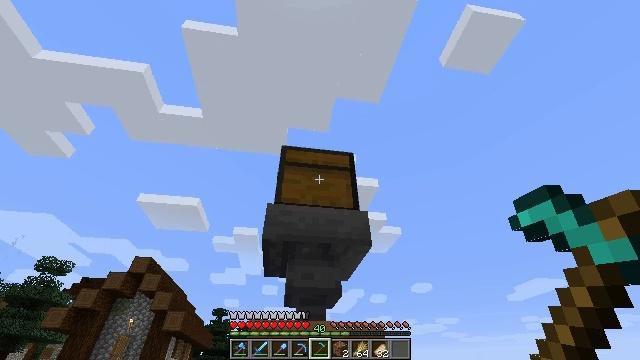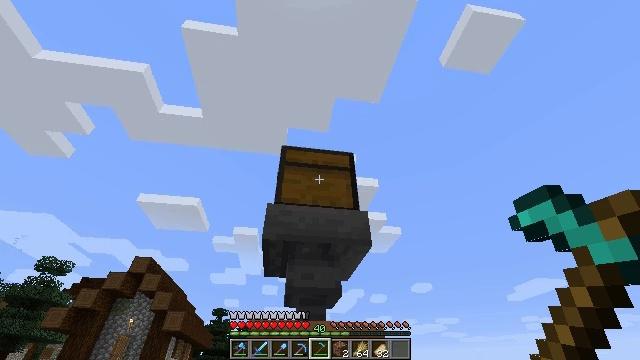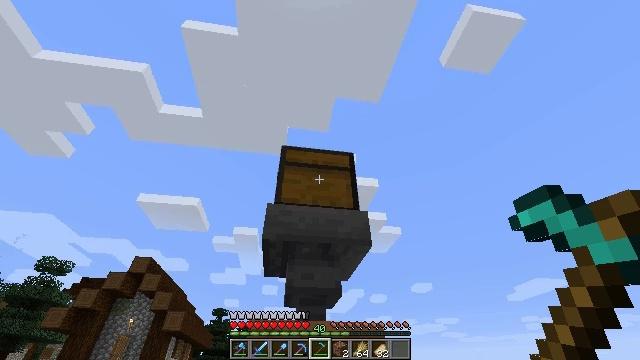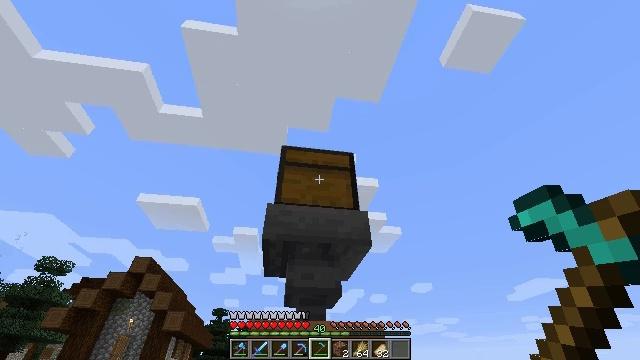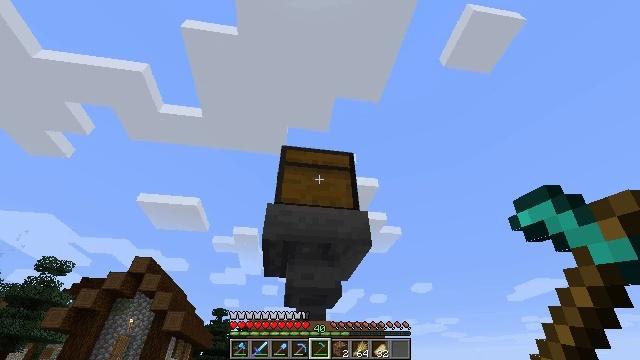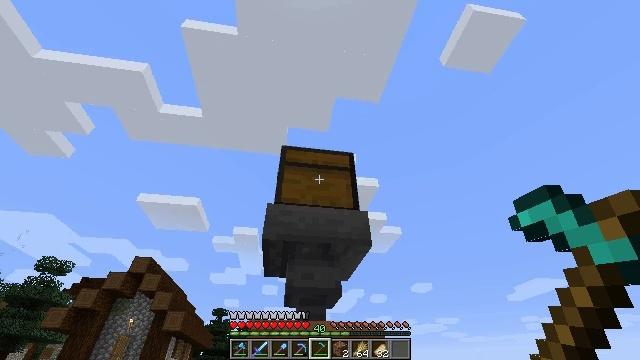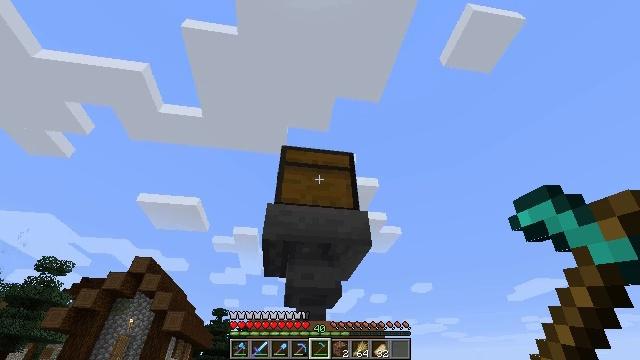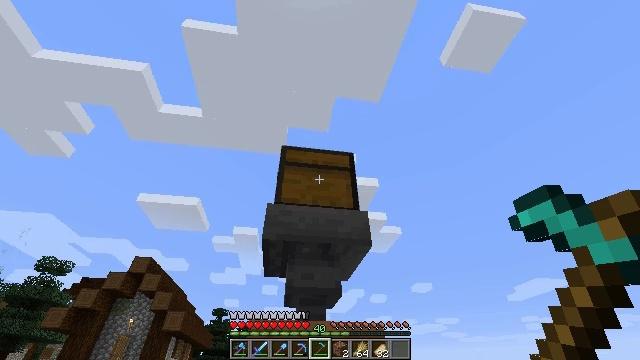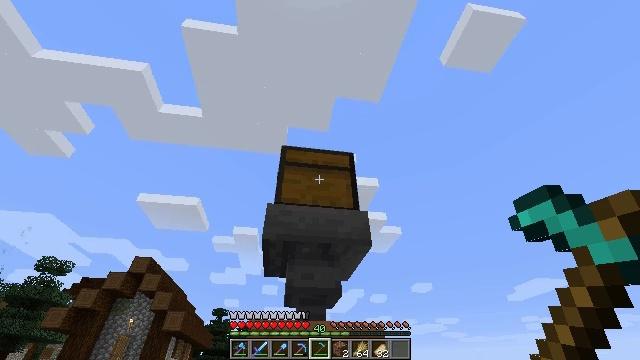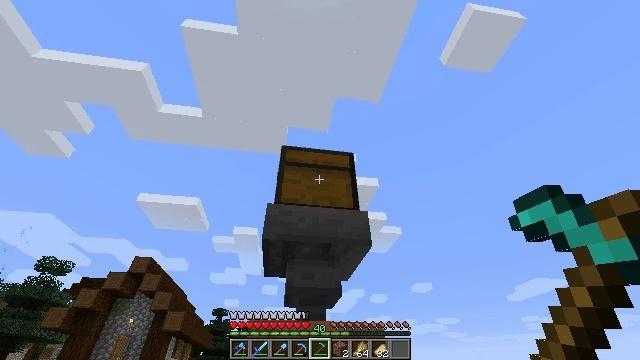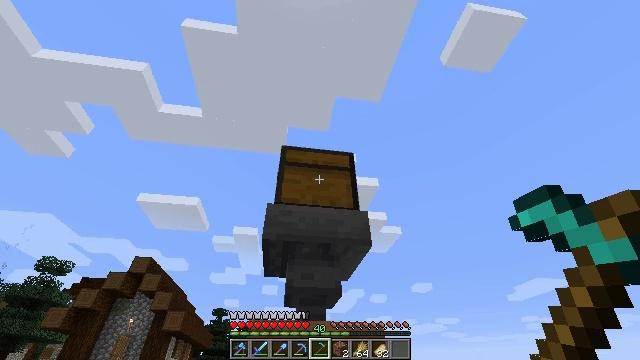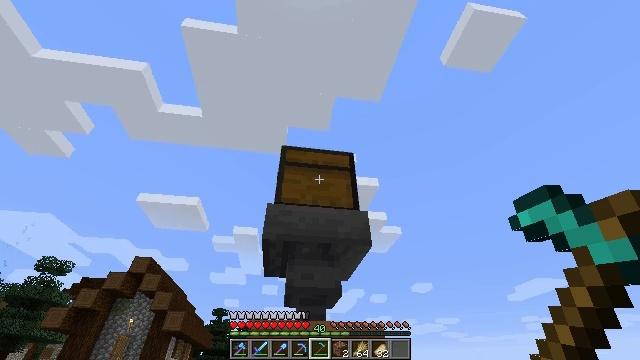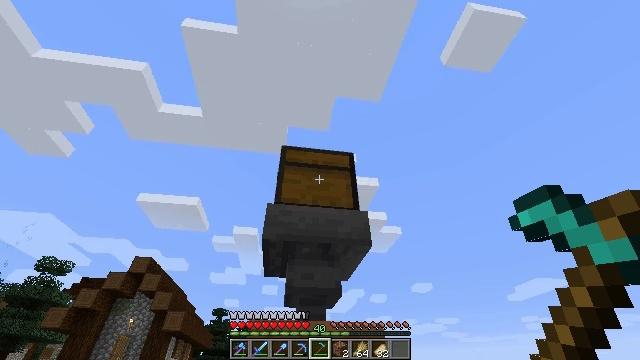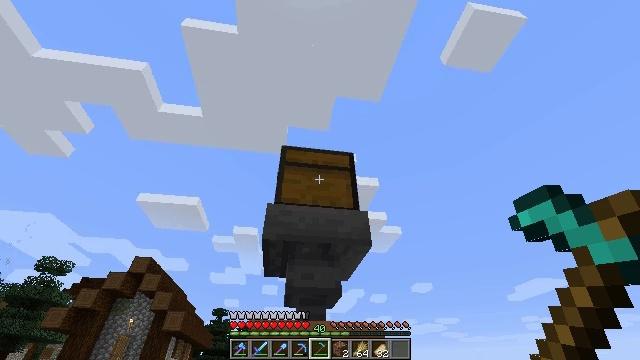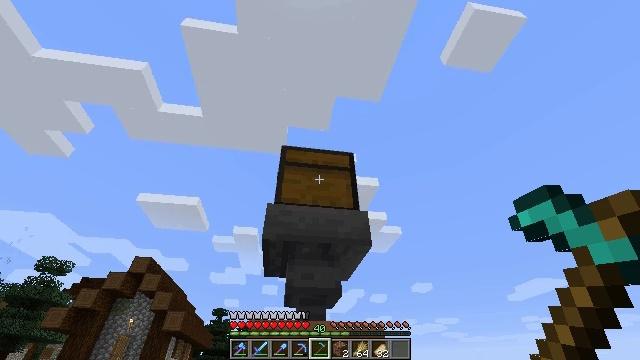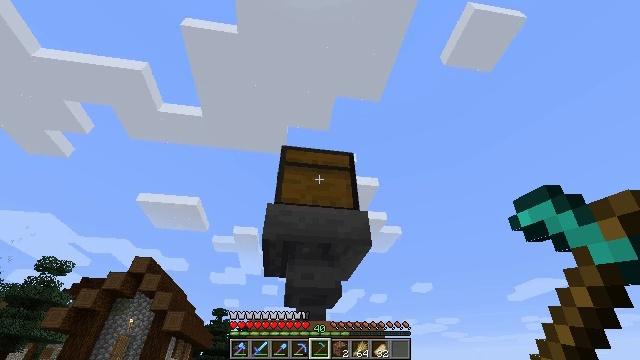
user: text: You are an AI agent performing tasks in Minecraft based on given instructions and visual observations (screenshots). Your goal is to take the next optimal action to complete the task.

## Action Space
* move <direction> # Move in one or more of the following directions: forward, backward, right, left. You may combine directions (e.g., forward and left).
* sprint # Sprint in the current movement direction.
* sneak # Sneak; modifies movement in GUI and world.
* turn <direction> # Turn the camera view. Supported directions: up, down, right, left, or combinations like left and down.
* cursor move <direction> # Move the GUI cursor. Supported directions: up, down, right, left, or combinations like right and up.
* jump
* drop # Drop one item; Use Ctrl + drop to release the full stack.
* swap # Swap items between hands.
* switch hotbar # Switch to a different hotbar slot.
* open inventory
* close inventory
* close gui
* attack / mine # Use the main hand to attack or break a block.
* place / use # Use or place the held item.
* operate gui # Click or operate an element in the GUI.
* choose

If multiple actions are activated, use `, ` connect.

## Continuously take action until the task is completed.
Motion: motion action
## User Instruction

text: Gather carrots from the field.
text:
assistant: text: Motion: no_op
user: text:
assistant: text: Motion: no_op
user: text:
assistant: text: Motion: no_op
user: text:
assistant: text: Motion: no_op
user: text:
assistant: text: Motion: no_op
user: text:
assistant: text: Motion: no_op
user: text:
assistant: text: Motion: no_op
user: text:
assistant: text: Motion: no_op
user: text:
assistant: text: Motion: no_op
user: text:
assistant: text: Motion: no_op
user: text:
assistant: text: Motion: no_op
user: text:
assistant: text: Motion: no_op
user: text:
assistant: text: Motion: no_op
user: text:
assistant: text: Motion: no_op
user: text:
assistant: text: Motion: no_op
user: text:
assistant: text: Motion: no_op
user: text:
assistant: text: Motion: no_op
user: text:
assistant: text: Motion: no_op
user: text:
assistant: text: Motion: no_op
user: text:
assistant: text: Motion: no_op
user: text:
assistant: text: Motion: no_op
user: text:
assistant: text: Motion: no_op
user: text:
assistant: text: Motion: no_op
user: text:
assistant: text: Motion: no_op
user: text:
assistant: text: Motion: no_op
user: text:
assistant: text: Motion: no_op
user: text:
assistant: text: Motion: no_op
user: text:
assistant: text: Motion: no_op
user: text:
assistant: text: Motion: no_op
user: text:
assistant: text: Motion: no_op